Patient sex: F
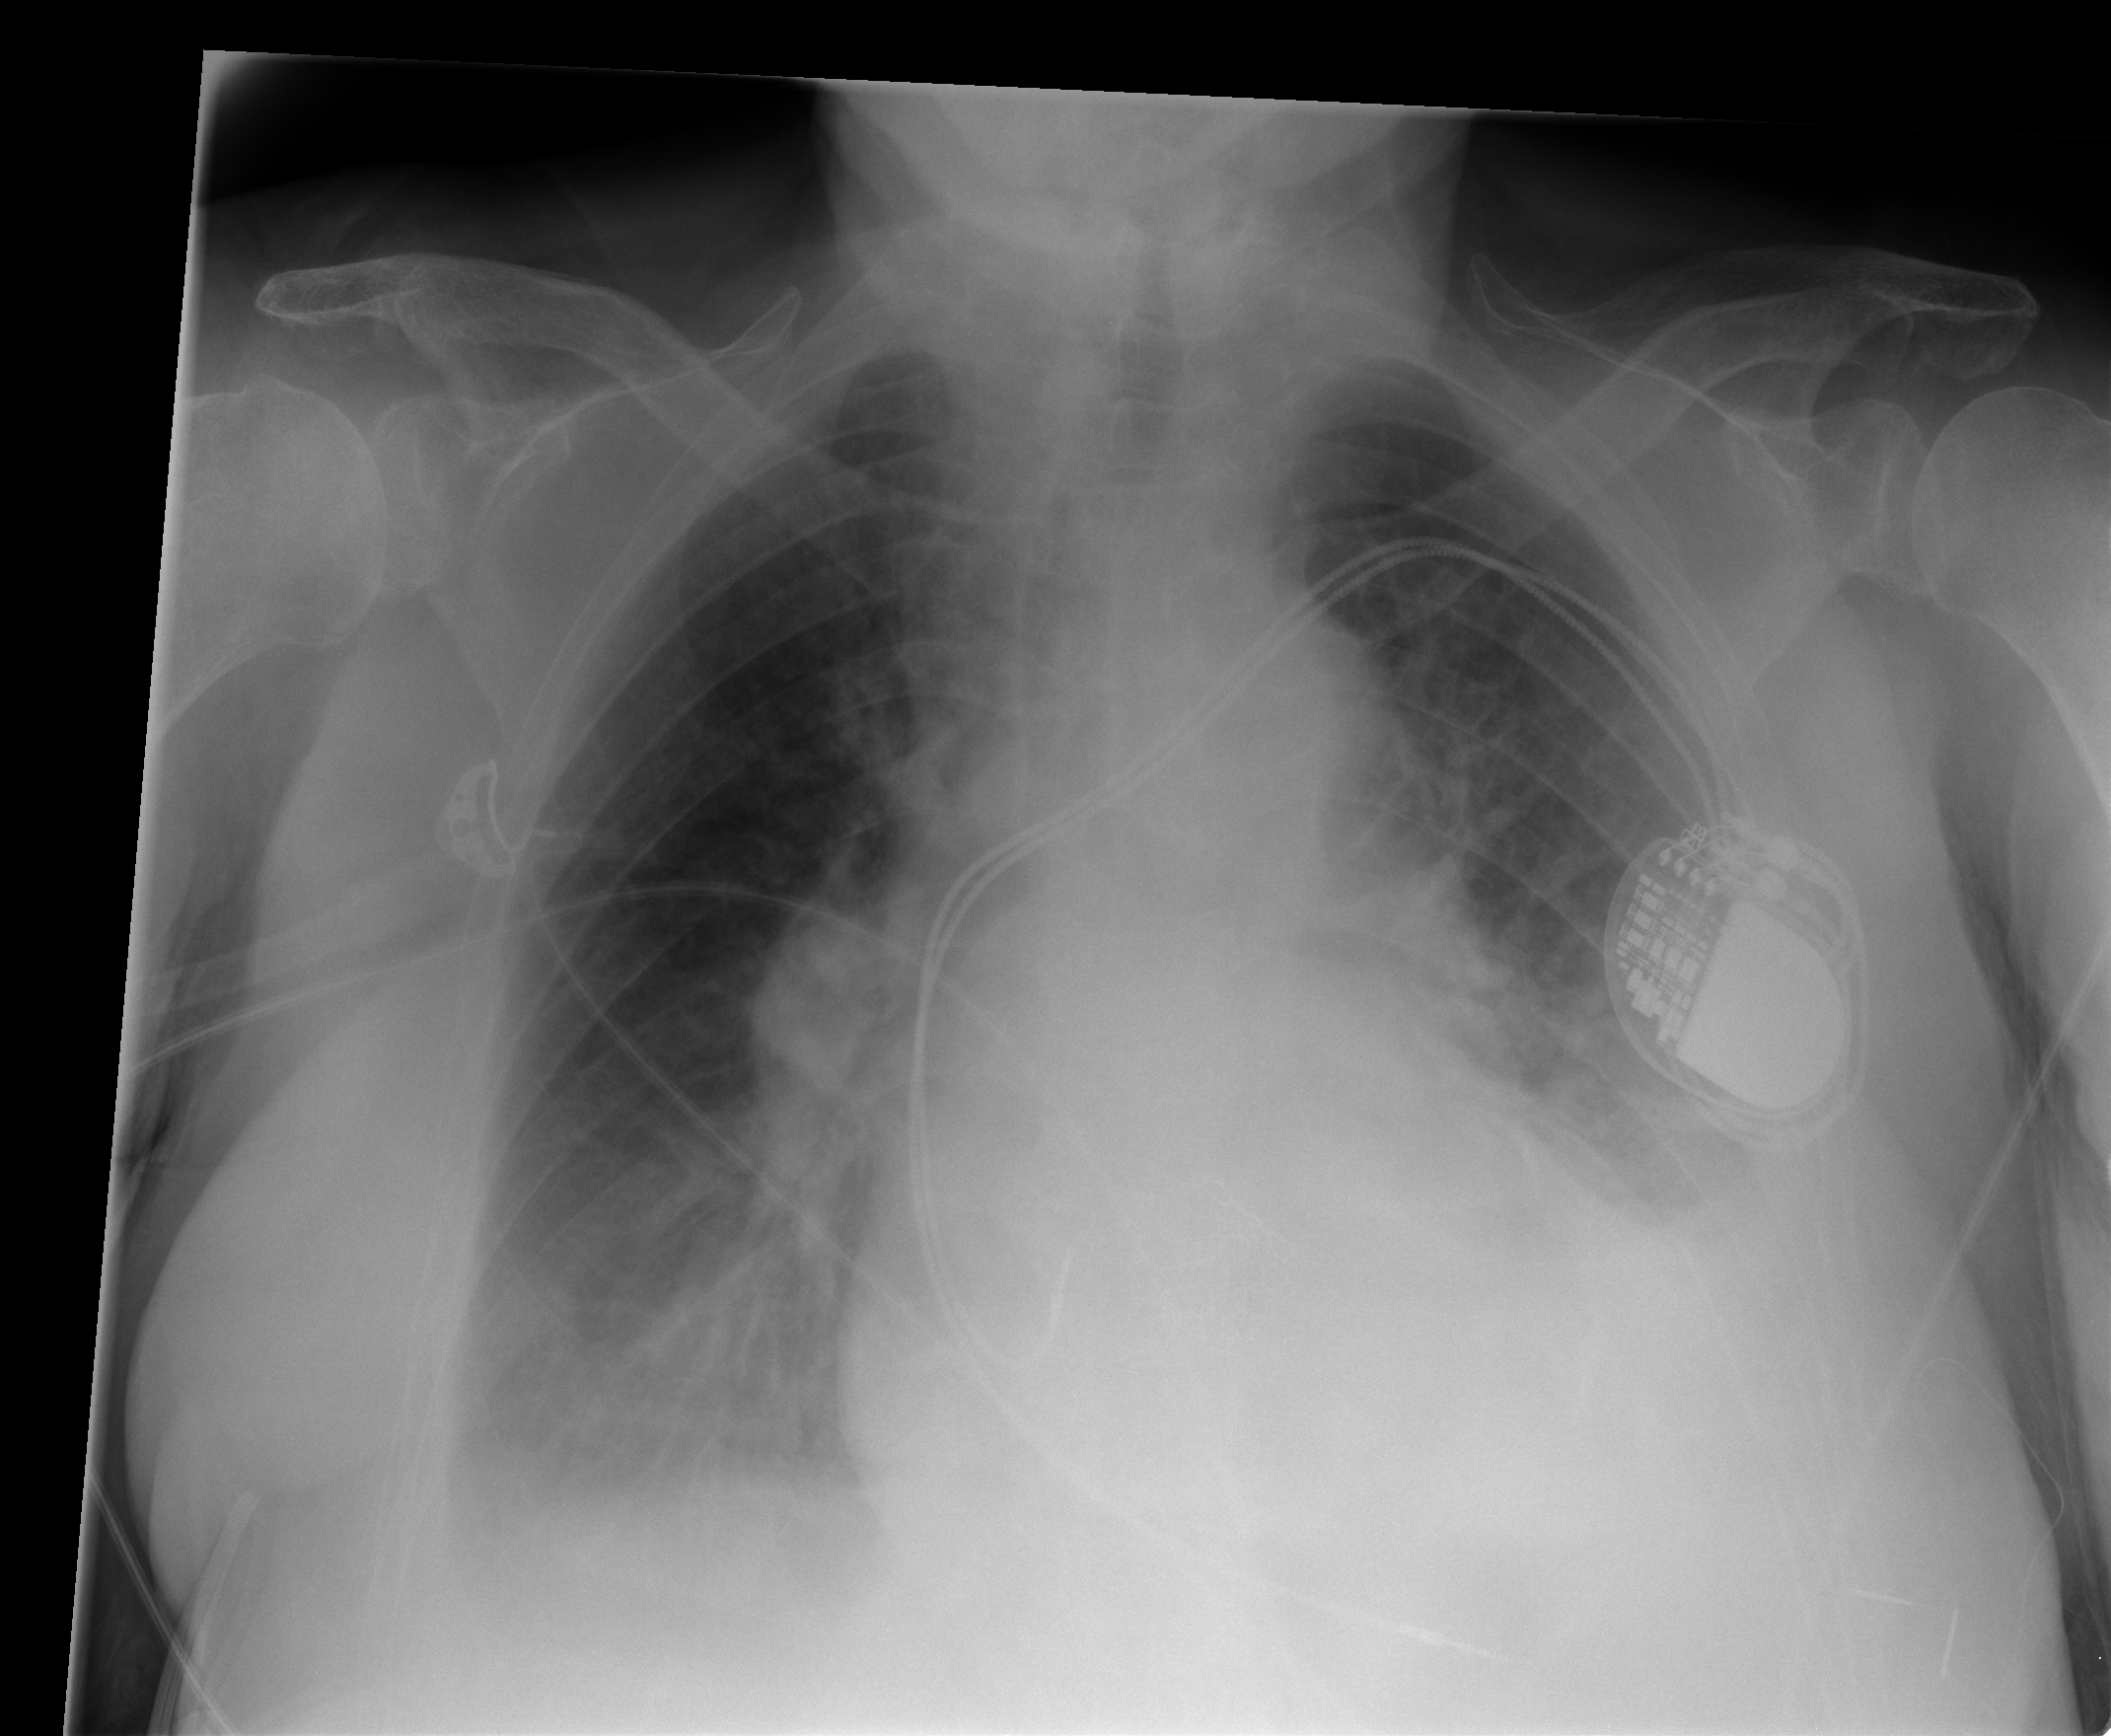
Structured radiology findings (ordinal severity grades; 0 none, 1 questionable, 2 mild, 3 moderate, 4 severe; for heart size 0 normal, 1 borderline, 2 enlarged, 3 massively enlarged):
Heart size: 2
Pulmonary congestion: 1
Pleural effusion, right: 2
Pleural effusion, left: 2
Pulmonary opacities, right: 0
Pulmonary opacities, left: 0
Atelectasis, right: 0
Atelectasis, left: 2